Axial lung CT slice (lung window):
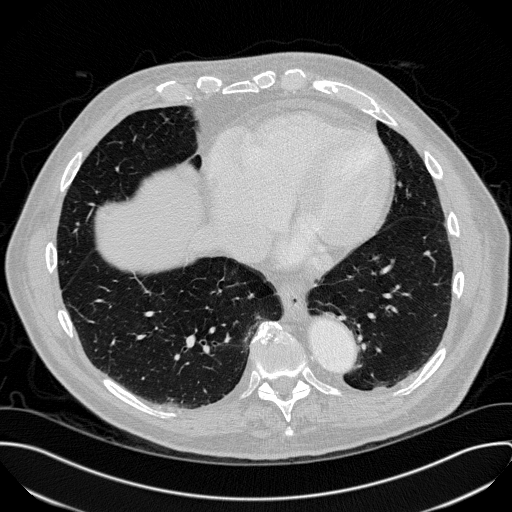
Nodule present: no